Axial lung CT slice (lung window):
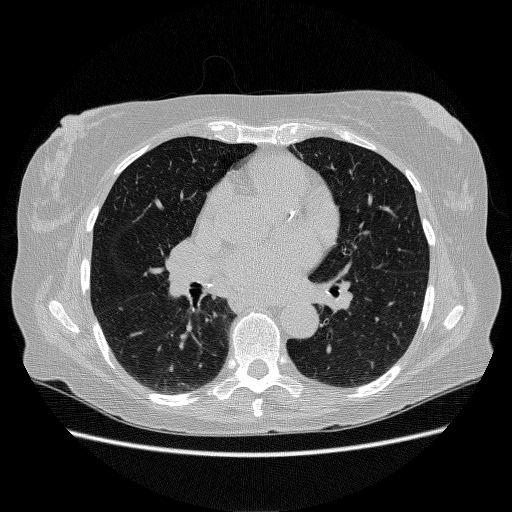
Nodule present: no